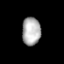
Tissue: prostate
Cell type: Epithelial cells
Senescence score: 0.2646
Nuclear area (px): 512
Mean DAPI intensity: 175.68